Question: I knew that PhpStorm/WebStorm already has the newest ExtJs library built-in.
In the 'preference->javascript->libraries' , I already install the newest ExtJs 4, it looks like this:

when I code, the autocomplete seems fine even if I didn't specify the src by
'''
<!DOCTYPE html>
<html>
<head>
<title>hello</title>
</head>
<script type="text/javascript">
Ext.onReady(function()
{
Ext.alert("hello","world");
})
</script>
<body>
</body>
</html>
'''
But, when I use a browser(from the WebStorm debug) to see the effect, the browser said that could not find the "Ext".
so my questions are:
1. If the PhpStorm could not add the "ExtJs" to "PATH", then why it still have these library built-in?
2. In-my case, do I have to add the <script src=""> in the .html files to specify which extjs to load?
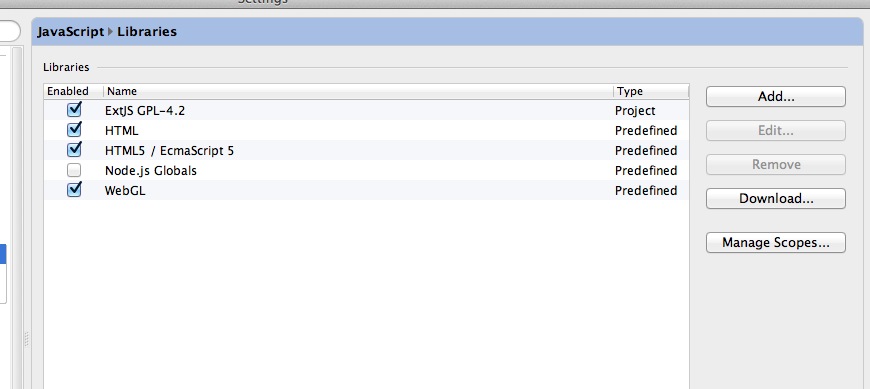
Answer: Yes, the integration is just for code completion / analysis purpose. It won't do anything to your sources, so you have to include all needed script tags yourself.
Maybe there is an Ext project template that would scaffold that for you, but my version of PHPStorm is not shipped with it... And I doubt there exists one at all.
Anyway, in many cases, if you want project scaffolding automation, you should probably turn to Sencha CMD... Which, yet, is not integrated in this IDE, as far as I know.